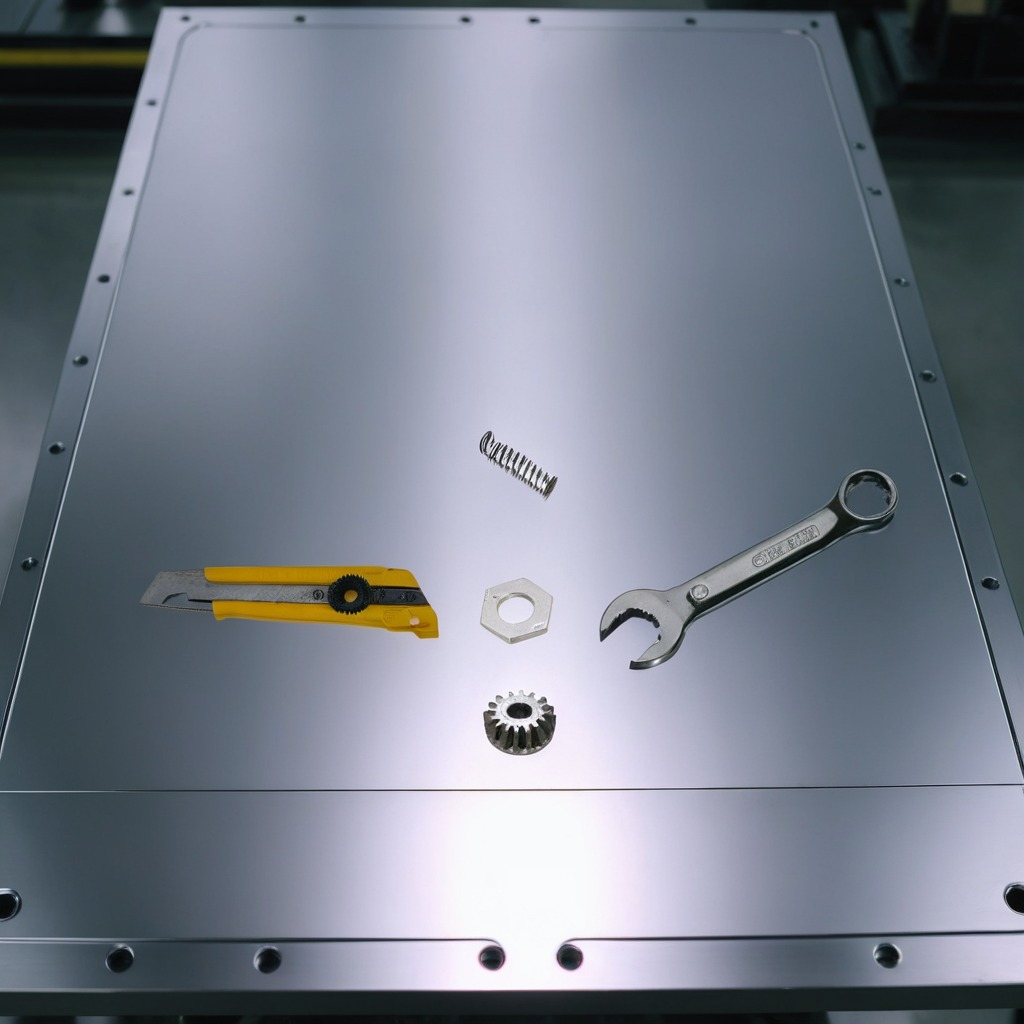
A steel gear with teeth, a utility knife, a flat metal washer, a coiled metal spring, and a wrench are lying on the metal table.